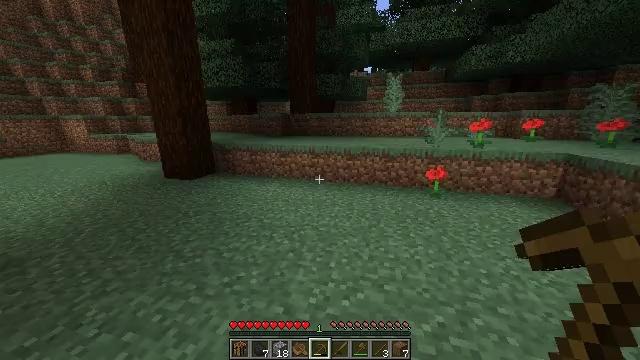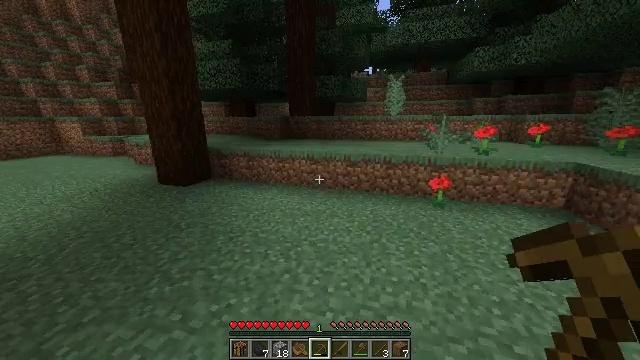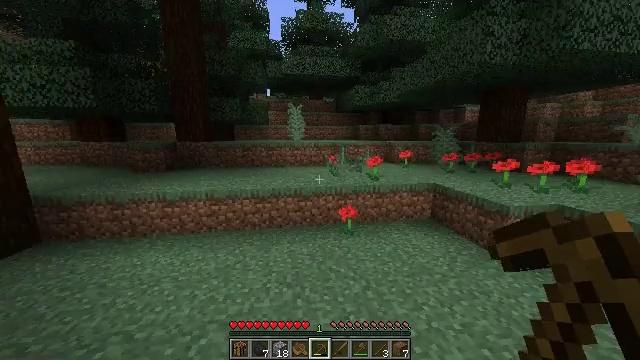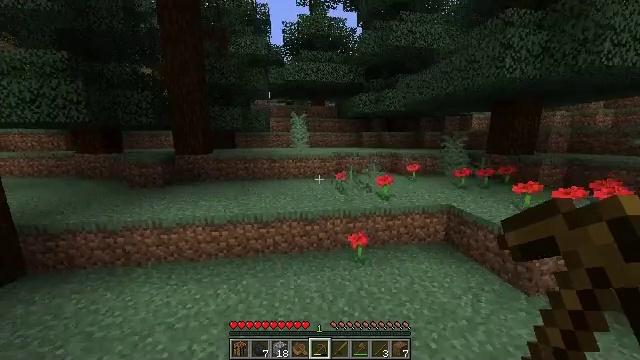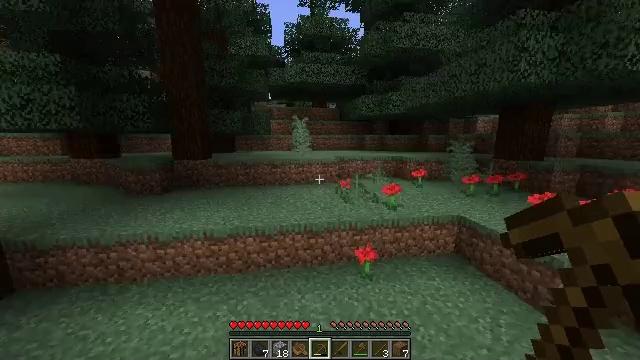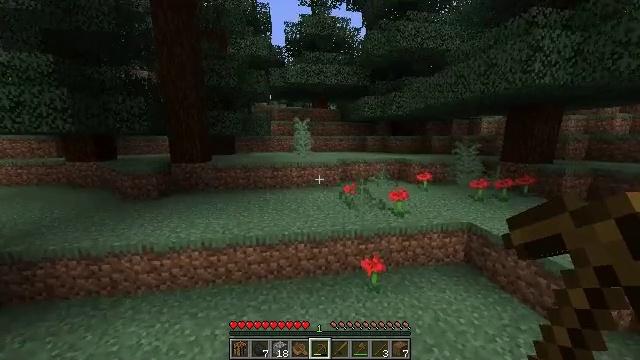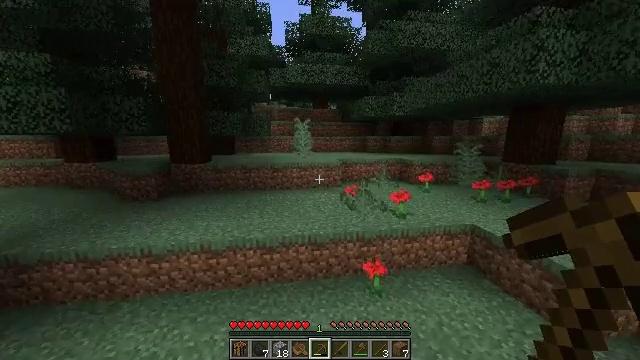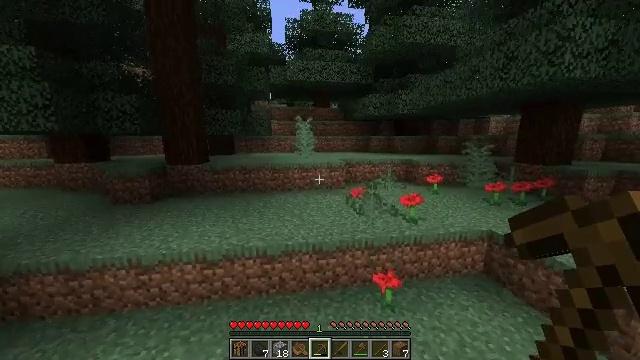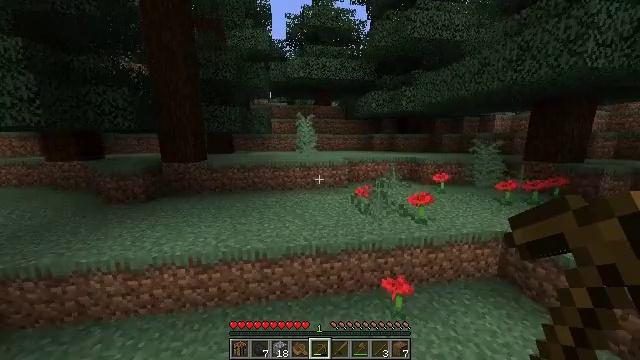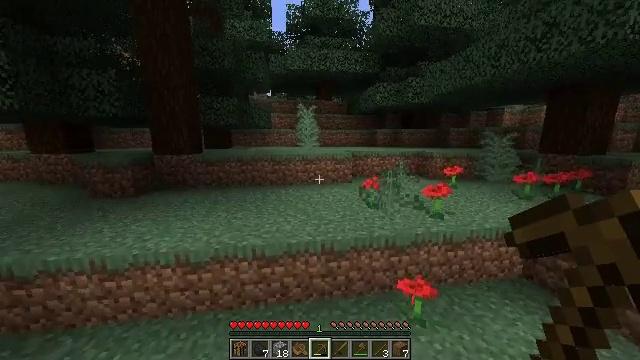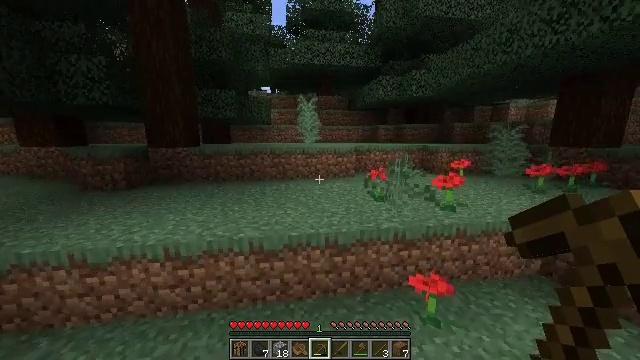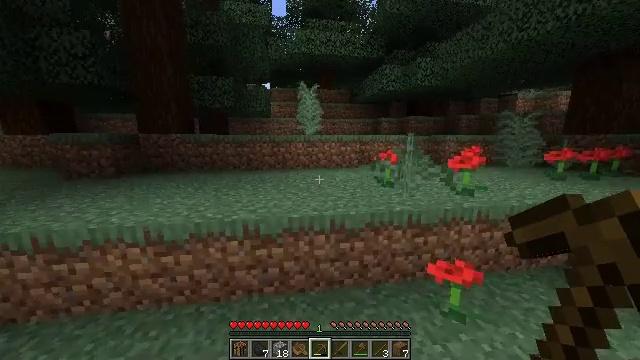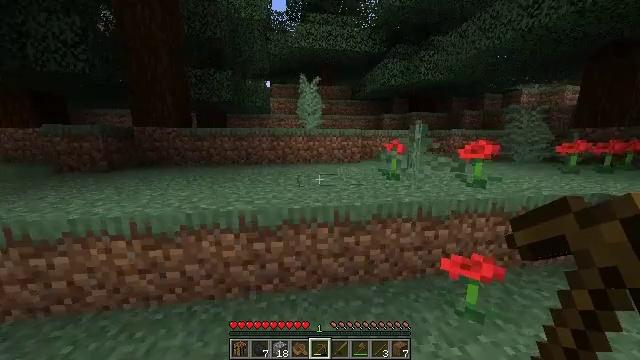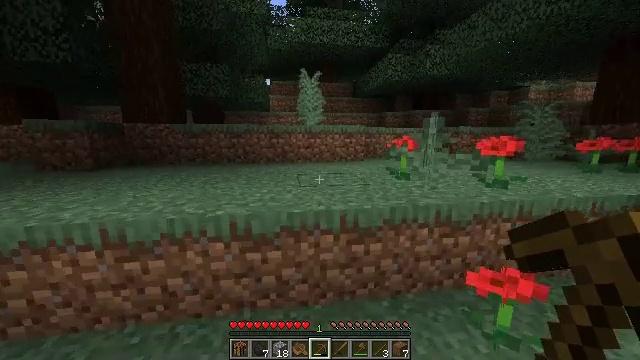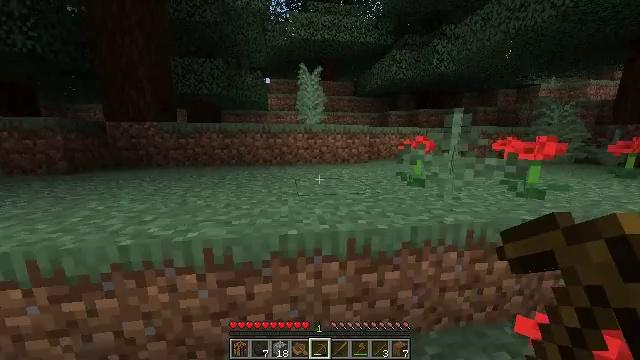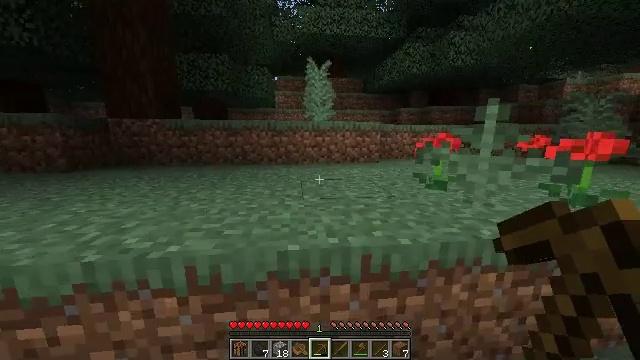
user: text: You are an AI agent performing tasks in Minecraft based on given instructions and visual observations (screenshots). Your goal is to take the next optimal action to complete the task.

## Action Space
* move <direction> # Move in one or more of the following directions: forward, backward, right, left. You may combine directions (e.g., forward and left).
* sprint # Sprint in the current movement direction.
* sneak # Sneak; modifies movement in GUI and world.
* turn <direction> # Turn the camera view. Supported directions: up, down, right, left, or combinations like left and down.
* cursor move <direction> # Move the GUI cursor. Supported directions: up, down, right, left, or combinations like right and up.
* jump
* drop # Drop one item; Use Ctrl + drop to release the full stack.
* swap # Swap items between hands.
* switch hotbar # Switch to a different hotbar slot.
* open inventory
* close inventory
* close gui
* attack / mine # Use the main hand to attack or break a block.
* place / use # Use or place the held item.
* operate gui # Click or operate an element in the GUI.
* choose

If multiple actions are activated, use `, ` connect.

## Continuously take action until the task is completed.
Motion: motion action
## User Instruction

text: Hunt fish.
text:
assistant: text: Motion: move forward, sprint, jump
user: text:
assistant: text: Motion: move forward, sprint, turn right and up, jump
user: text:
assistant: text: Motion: move forward, sprint
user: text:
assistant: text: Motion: move forward, sprint
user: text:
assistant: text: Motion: move forward, sprint
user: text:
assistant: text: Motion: move forward, sprint
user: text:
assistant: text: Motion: move forward, sprint
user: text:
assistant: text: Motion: move forward, sprint
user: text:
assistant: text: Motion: move forward, sprint
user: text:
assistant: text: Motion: move forward, sprint
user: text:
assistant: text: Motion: move forward, sprint
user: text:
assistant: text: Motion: move forward, sprint
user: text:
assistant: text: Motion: move forward, sprint
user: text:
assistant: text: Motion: move forward, sprint
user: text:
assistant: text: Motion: move forward, sprint, turn left
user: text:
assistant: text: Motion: move forward, sprint, turn left, jump
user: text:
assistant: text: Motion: move forward, sprint, jump
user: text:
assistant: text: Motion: move forward, sprint, jump
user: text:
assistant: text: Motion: move forward, sprint, jump
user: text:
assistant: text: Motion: move forward, sprint
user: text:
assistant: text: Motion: move forward, sprint
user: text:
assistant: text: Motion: move forward, sprint
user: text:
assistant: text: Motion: move forward, sprint
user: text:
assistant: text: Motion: move forward, sprint
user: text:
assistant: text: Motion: move forward, sprint
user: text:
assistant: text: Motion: move forward, sprint
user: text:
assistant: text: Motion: move forward, sprint
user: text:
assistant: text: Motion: move forward, sprint
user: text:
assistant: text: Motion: move forward, sprint
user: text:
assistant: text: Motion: move forward, sprint